二年级 · 算术

26 元

18 元

(1) 买 1 辆玩具汽车和 1 个玩具狗, 需要多少元? 你会怎样付钱?

（2）黄丽买了 1 个玩具熊，付了 50 元，应找回多少元?
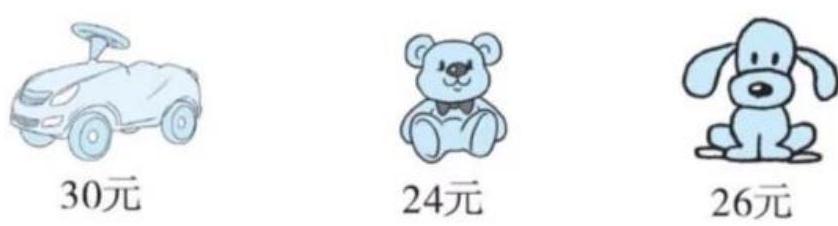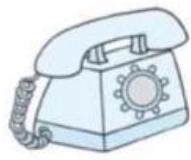
答案: (1) 解: $20+26=56$ (元)

答: 需要 56 元, 付 5 张 10 元的、 1 张 5 元的和 1 张 1 元的。

(2) 解: $50-24=26($ 元 $)$

答: 应找回 26 元。